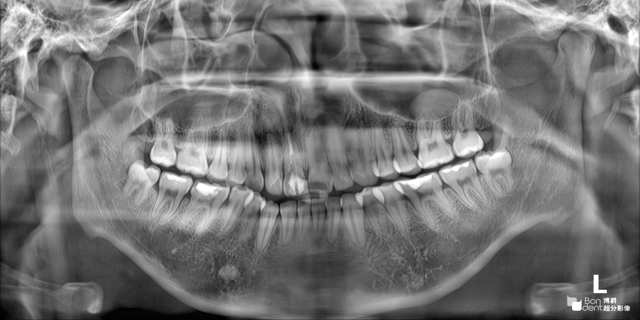
adult